Interaction volume radius: 10 \u00c5
Interaction volume height: 30 \u00c5
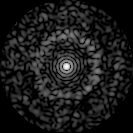
Disorder parameter: 0.8295